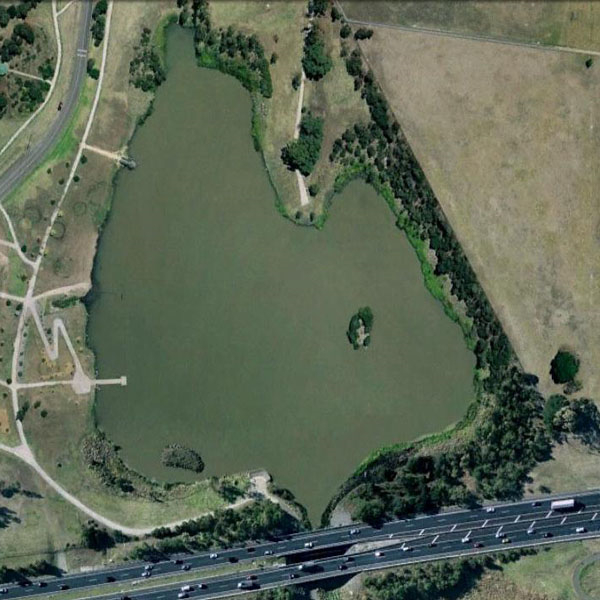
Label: Pond